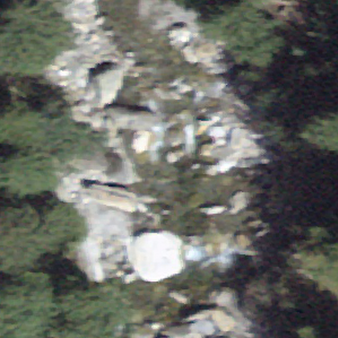
Label: bouldering_area